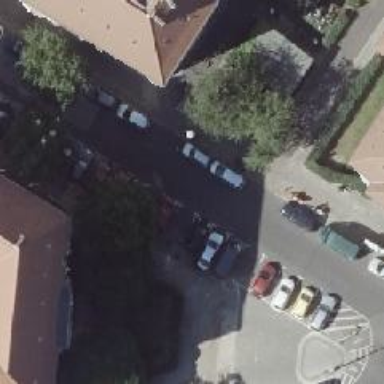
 there is parallel on-street parking available."